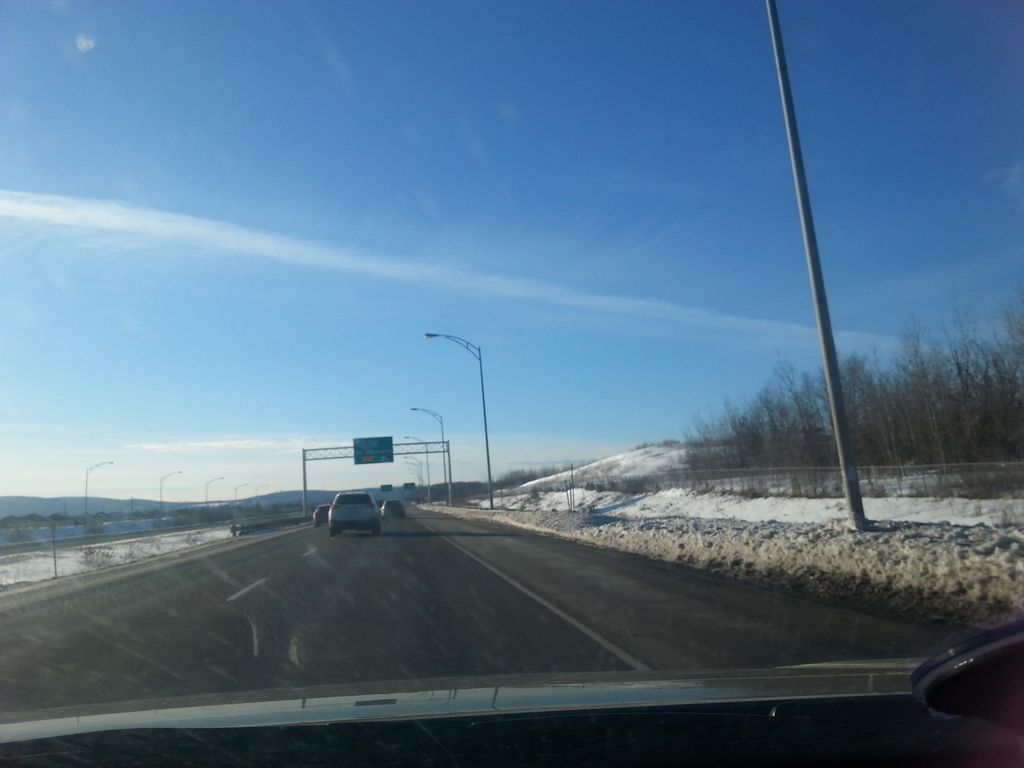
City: quebec_city